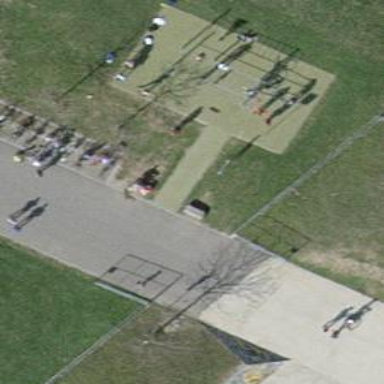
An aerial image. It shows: Fitness station with horizontal bar for outdoor workouts.